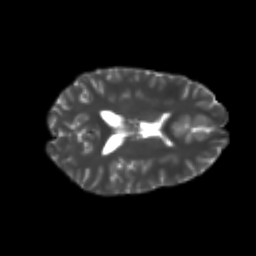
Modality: T2w
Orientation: axial
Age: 21
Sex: female
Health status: healthy
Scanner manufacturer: philips
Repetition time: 7.389 s
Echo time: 0.08599 s